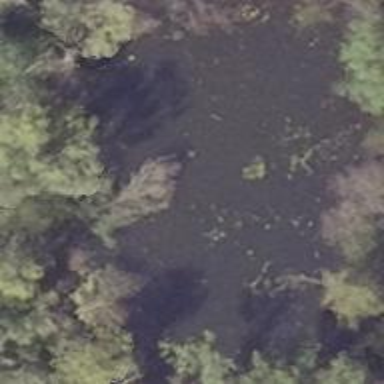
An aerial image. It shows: Serene pond surrounded by nature.